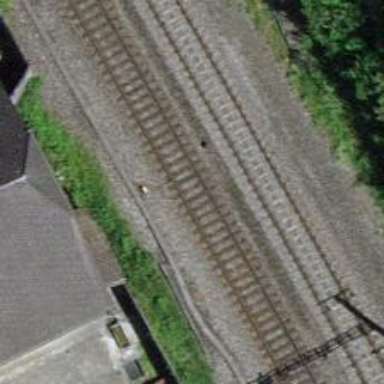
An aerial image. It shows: Single railway track with electrified contact line.